Question: Ok, I completed the tutoriel at this site, <URL>
My problem is that I want to add items to a list that is nested in a table layout. Like so.

How do I do this??? With my current code, the app stops working when I select the desired page. Assume that myList exists... If I comment out the line setContentView(R.layout.log); the list is shown but without the layout I want.
'''
public class LogActivity extends ListActivity{
/** Called when the activity is first created. */
@Override
public void onCreate(Bundle savedInstanceState) {
super.onCreate(savedInstanceState);
setContentView(R.layout.log);
ListView lv = getListView();
lv.setAdapter(new ArrayAdapter<String>(this, android.R.layout.simple_list_item_1, myList));
lv.setTextFilterEnabled(true);
}
}
'''
..
'''
<?xml version="1.0" encoding="UTF-8"?>
<TableLayout xmlns:android="http://schemas.android.com/apk/res/android"
android:id="@+id/tableLayout1"
android:layout_width="fill_parent"
android:layout_height="fill_parent" >
<TableRow
android:id="@+id/tableRow1"
android:layout_width="fill_parent"
android:layout_height="wrap_content"
android:gravity="center_horizontal"
android:paddingTop="10dp" >
<TextView
android:id="@+id/txt_currentDate"
android:layout_width="fill_parent"
android:layout_height="wrap_content"
android:layout_span="6"
android:gravity="center"
android:text="@string/CurrentDate"
android:textSize="18dp"
android:textStyle="bold"
android:typeface="serif" >
</TextView>
</TableRow>
<TableRow
android:id="@+id/progressBarRow"
android:layout_width="fill_parent"
android:layout_height="wrap_content"
android:gravity="center_horizontal"
android:paddingTop="5dp" >
<ProgressBar
android:id="@+id/DailyCalorieProgress"
style="?android:attr/progressBarStyleHorizontal"
android:layout_width="fill_parent"
android:layout_height="wrap_content"
android:layout_span="3"
android:progress="80" />
</TableRow>
<TableRow
android:id="@+id/tableRow3"
android:layout_width="fill_parent"
android:layout_height="wrap_content"
android:gravity="center_horizontal"
android:paddingTop="5dp" >
<TextView
android:id="@+id/textView1"
android:gravity="center"
android:text="@string/CalorieLimit"
android:textStyle="bold" >
</TextView>
<TextView
android:id="@+id/textView2"
android:gravity="center"
android:text="@string/CalorieLimitData" >
</TextView>
<TextView
android:id="@+id/textView3"
android:gravity="center"
android:text="@string/CaloriesLeft"
android:textStyle="bold" >
</TextView>
<TextView
android:id="@+id/textView4"
android:gravity="center"
android:text="@string/CaloriesLeftData" >
</TextView>
</TableRow>
<TextView
android:id="@+id/textView5"
android:gravity="center_horizontal"
android:text="@string/Line" >
</TextView>
<TableRow android:paddingTop="10dp" >
<Button
android:id="@+id/button1"
android:layout_width="0dip"
android:layout_height="wrap_content"
android:layout_weight="1"
android:text="@string/CurrentFood" />
<Button
android:id="@+id/button2"
android:layout_width="0dip"
android:layout_height="wrap_content"
android:layout_weight="1"
android:text="@string/CurrentExercises" />
</TableRow>
<!--<TableRow
android:id="@+id/tableRow4"
android:layout_width="fill_parent"
android:layout_height="wrap_content"
android:orientation="horizontal" >
<TextView
android:id="@+id/txt_foodItem"
android:layout_width="0dip"
android:layout_height="wrap_content"
android:layout_weight="1"
android:gravity="center"
android:text="@string/foodItem"
android:typeface="serif" >
</TextView>
<TextView
android:id="@+id/txt_Ammount"
android:layout_width="0dip"
android:layout_height="wrap_content"
android:layout_weight="1"
android:gravity="center"
android:text="@string/ammount"
android:typeface="serif" >
</TextView>
<TextView
android:id="@+id/txt_calories"
android:layout_width="0dip"
android:layout_height="wrap_content"
android:layout_weight="1"
android:gravity="center"
android:text="@string/calories"
android:typeface="serif" >
</TextView>
</TableRow>-->
<ListView
android:id="@+id/list"
android:layout_width="match_parent"
android:layout_height="203dp" >
</ListView>
<RelativeLayout
android:layout_width="fill_parent"
android:layout_height="fill_parent" >
<Button
android:id="@+id/btn_add"
android:layout_width="wrap_content"
android:layout_height="wrap_content"
android:layout_alignParentRight="true"
android:text="@string/remove" />
<Button
android:id="@+id/btn_remove"
android:layout_width="wrap_content"
android:layout_height="wrap_content"
android:layout_toLeftOf="@id/btn_add"
android:text="@string/add" />
</RelativeLayout>
</TableLayout>
'''
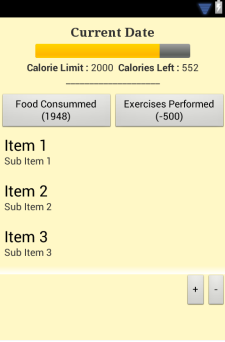
Answer: Just replace the below lines with
'''
ListView lv = getListView();
lv.setAdapter(new ArrayAdapter<String>(this, android.R.layout.simple_list_item_1, myList));
lv.setTextFilterEnabled(true);
'''
with
'''
ListView lv = (ListView)findViewById(R.id.listView);
ArrayAdapter<String> myarrayAdapter = new ArrayAdapter<String>(this, android.R.layout.simple_list_item_1, myList);
lv.setAdapter(myarrayAdapter);
lv.setTextFilterEnabled(true);
'''
now just add you new item in mylist and call
'''
myarrayAdapter.notifyDataChanged();
'''
also change the xml file list id and try